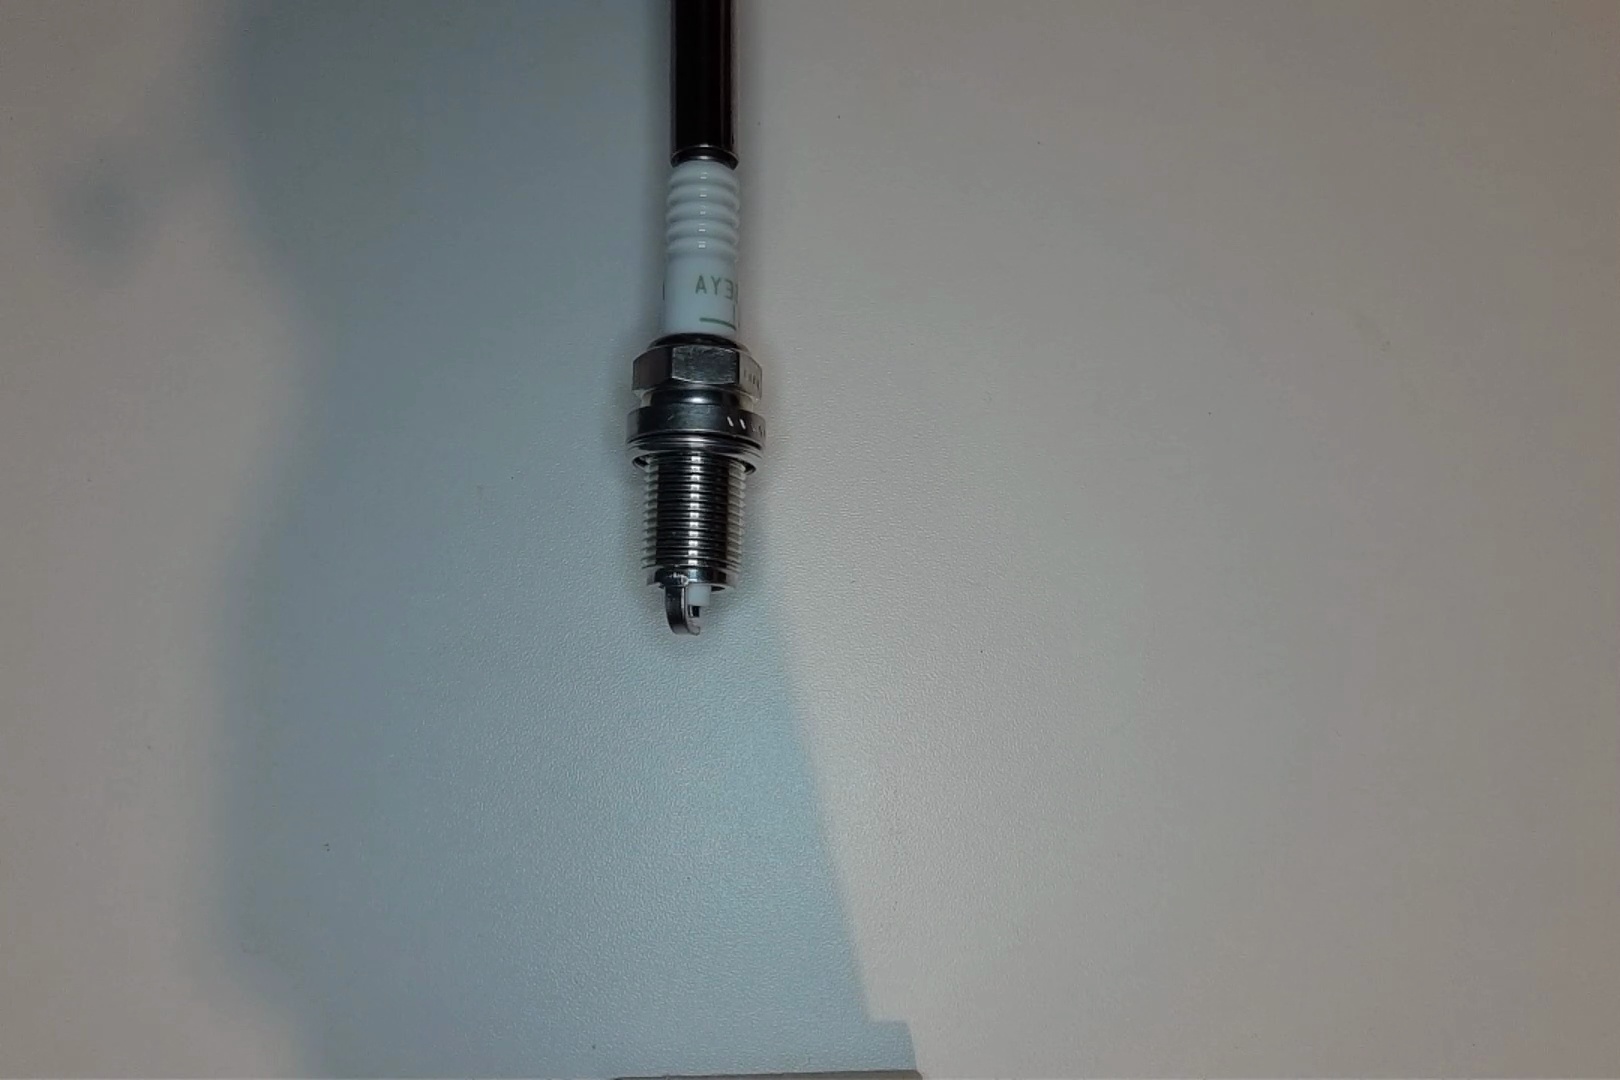
Label: no anomaly